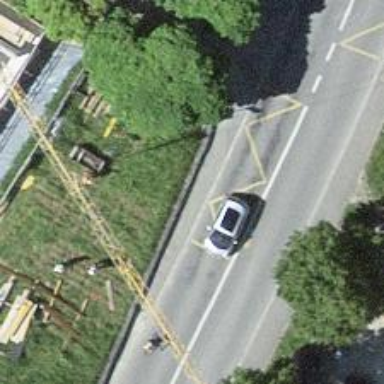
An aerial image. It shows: Bus stop with platform for public transport.